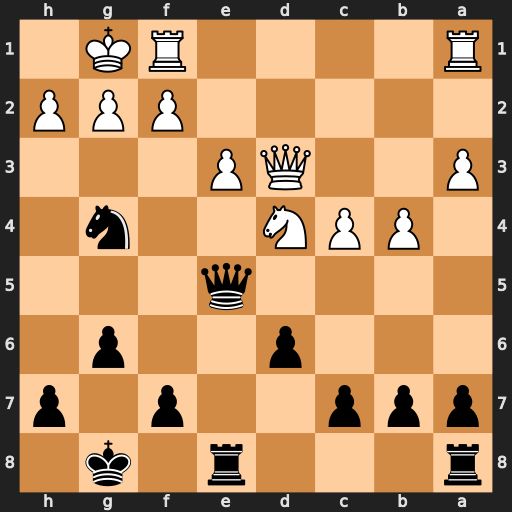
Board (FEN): r3r1k1/ppp2p1p/3p2p1/4q3/1PPN2n1/P2QP3/5PPP/R4RK1
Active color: b
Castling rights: -
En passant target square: -
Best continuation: Qxh2#